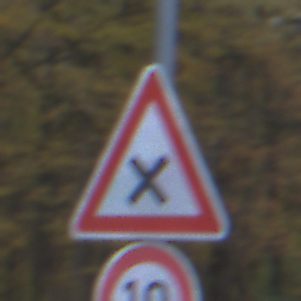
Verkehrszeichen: KreuzungOderEinmuendung
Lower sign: Geschwindigkeit10
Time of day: SunriseSunset
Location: Outdoor (Nature)
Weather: PartlyCloudy
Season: Autumn
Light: Natural